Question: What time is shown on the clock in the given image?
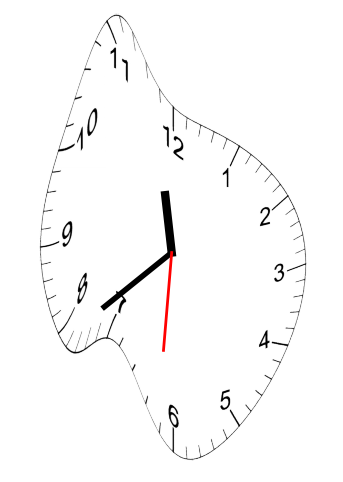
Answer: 11:38:31